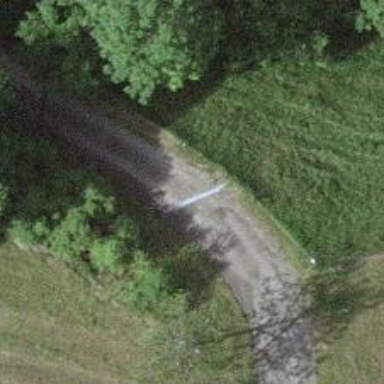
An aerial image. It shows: Gravel track with grade1.